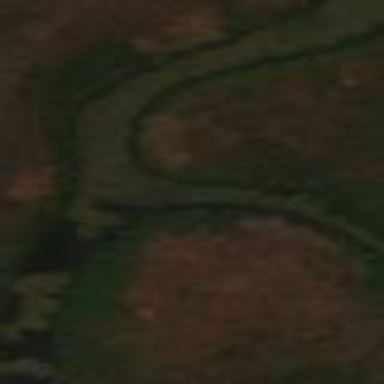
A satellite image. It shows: Wetland area.